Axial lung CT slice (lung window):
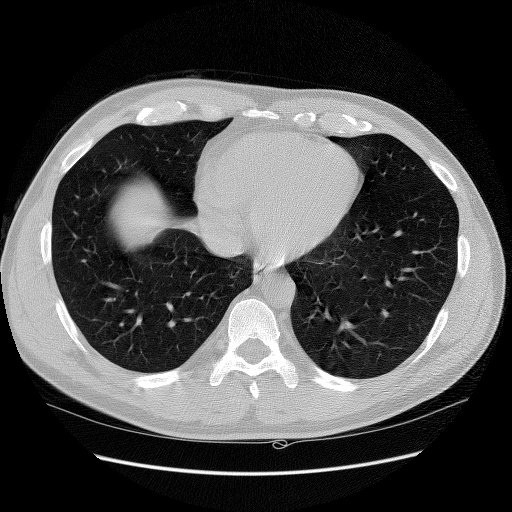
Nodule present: no